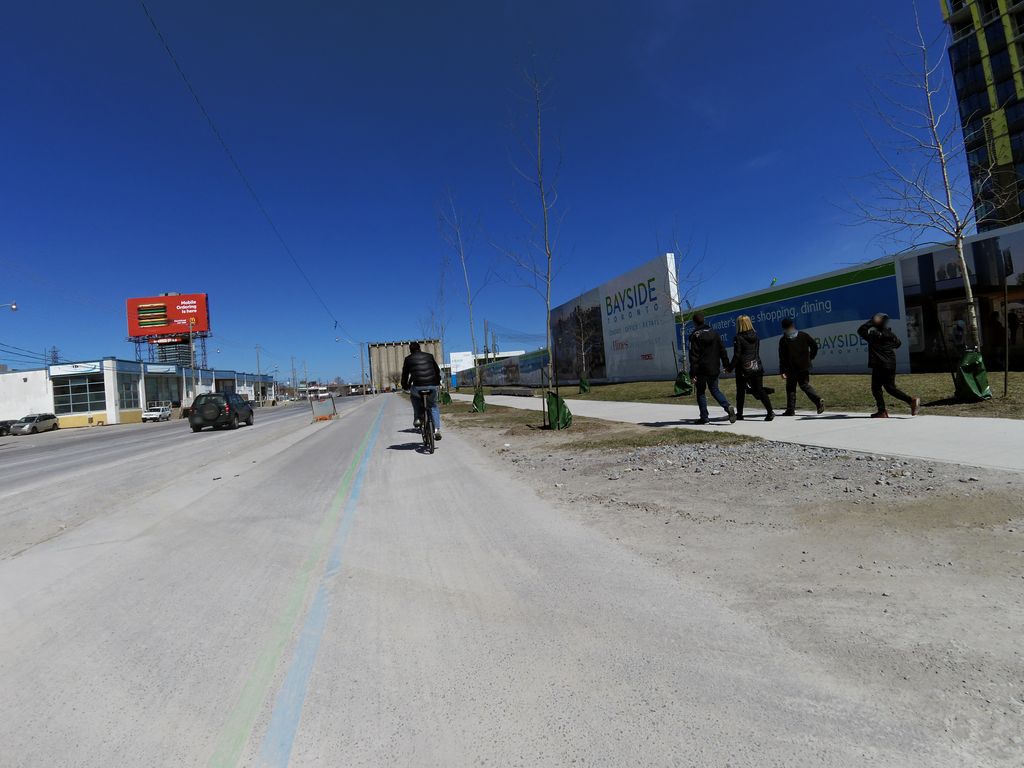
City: toronto